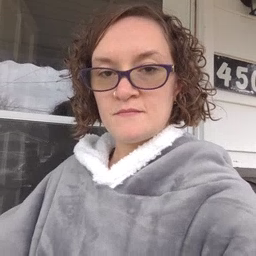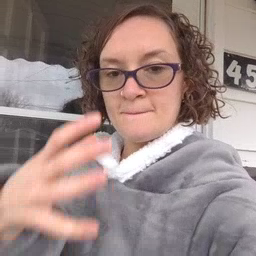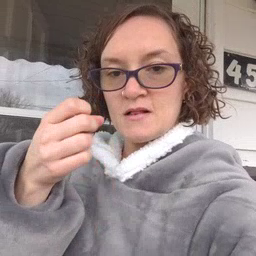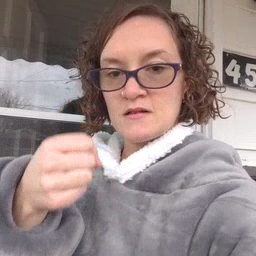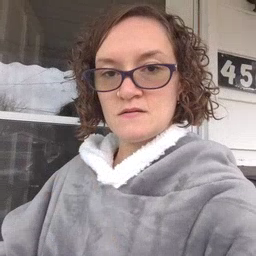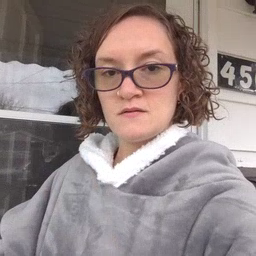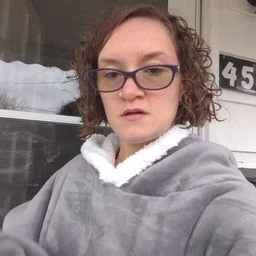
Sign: milk